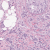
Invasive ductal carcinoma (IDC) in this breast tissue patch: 1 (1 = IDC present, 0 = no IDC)